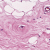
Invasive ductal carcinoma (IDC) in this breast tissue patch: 0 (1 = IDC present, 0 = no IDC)